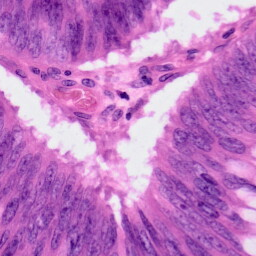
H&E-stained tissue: Colon